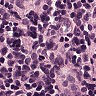
Metastatic tissue present: no